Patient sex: M
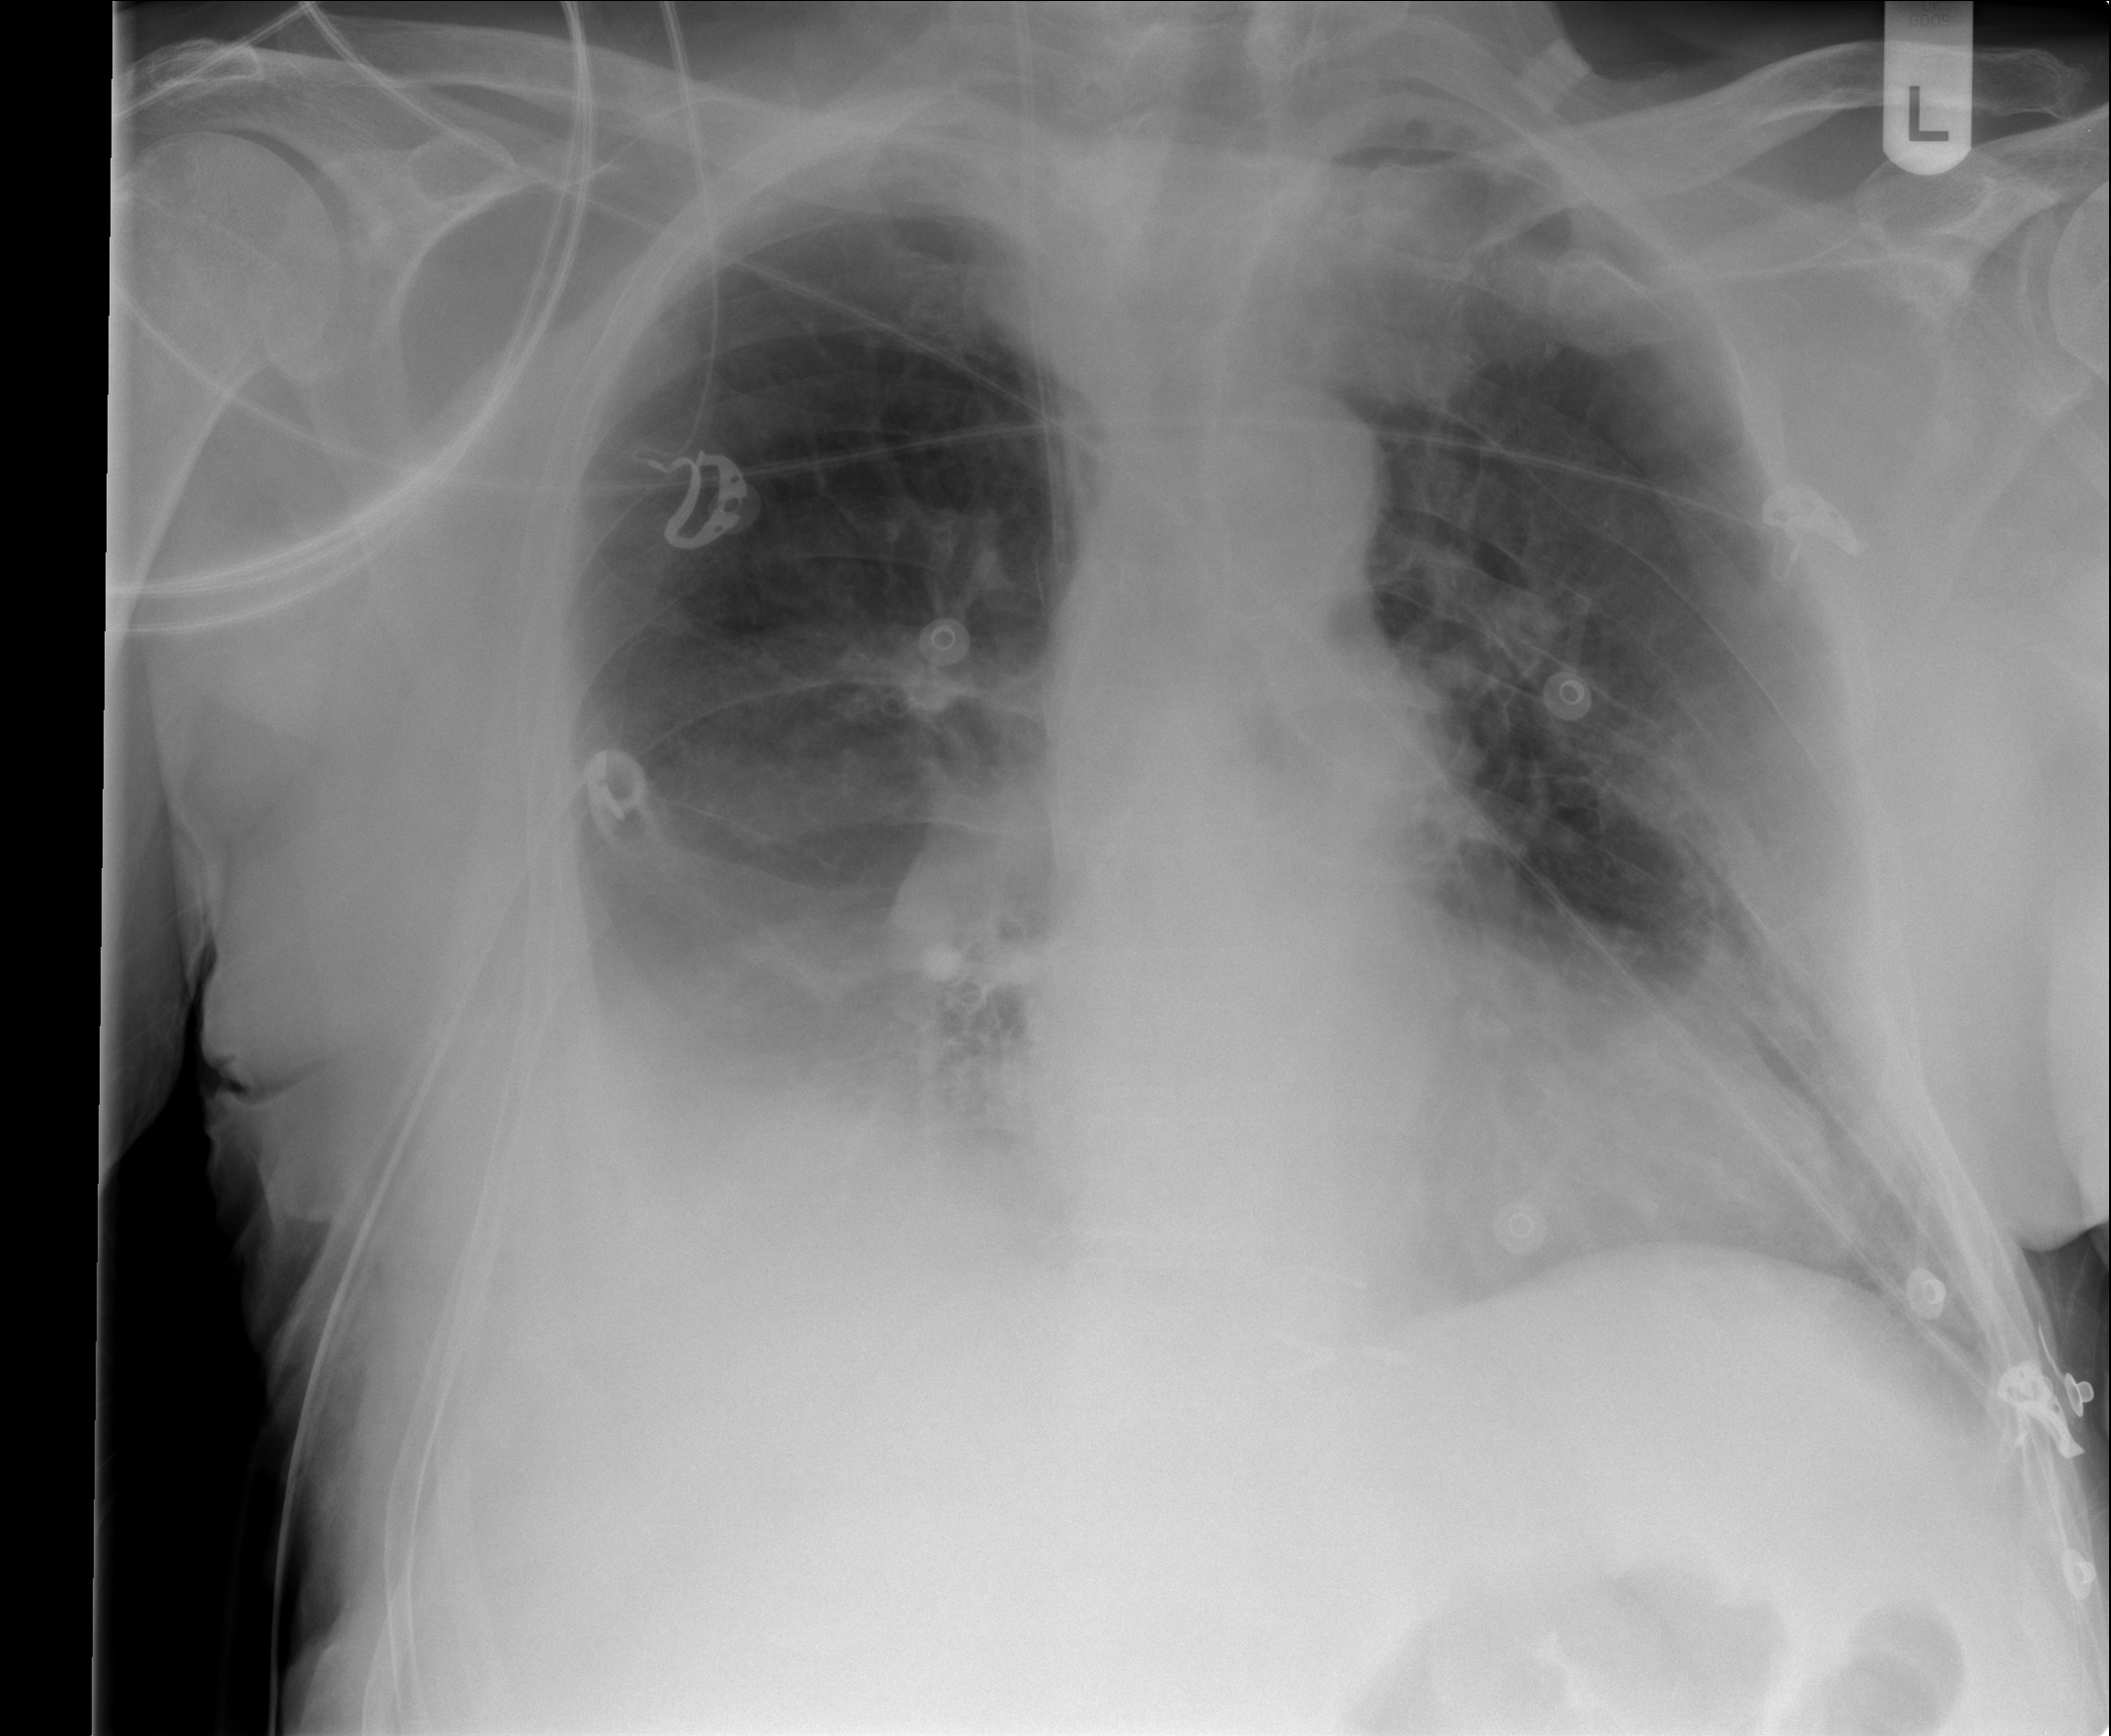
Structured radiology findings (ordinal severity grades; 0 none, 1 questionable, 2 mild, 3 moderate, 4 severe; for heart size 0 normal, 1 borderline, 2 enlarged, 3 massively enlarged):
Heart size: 0
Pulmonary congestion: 0
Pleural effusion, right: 3
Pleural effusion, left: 0
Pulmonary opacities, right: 0
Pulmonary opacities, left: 0
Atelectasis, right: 3
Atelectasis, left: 2